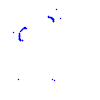
Particle: proton